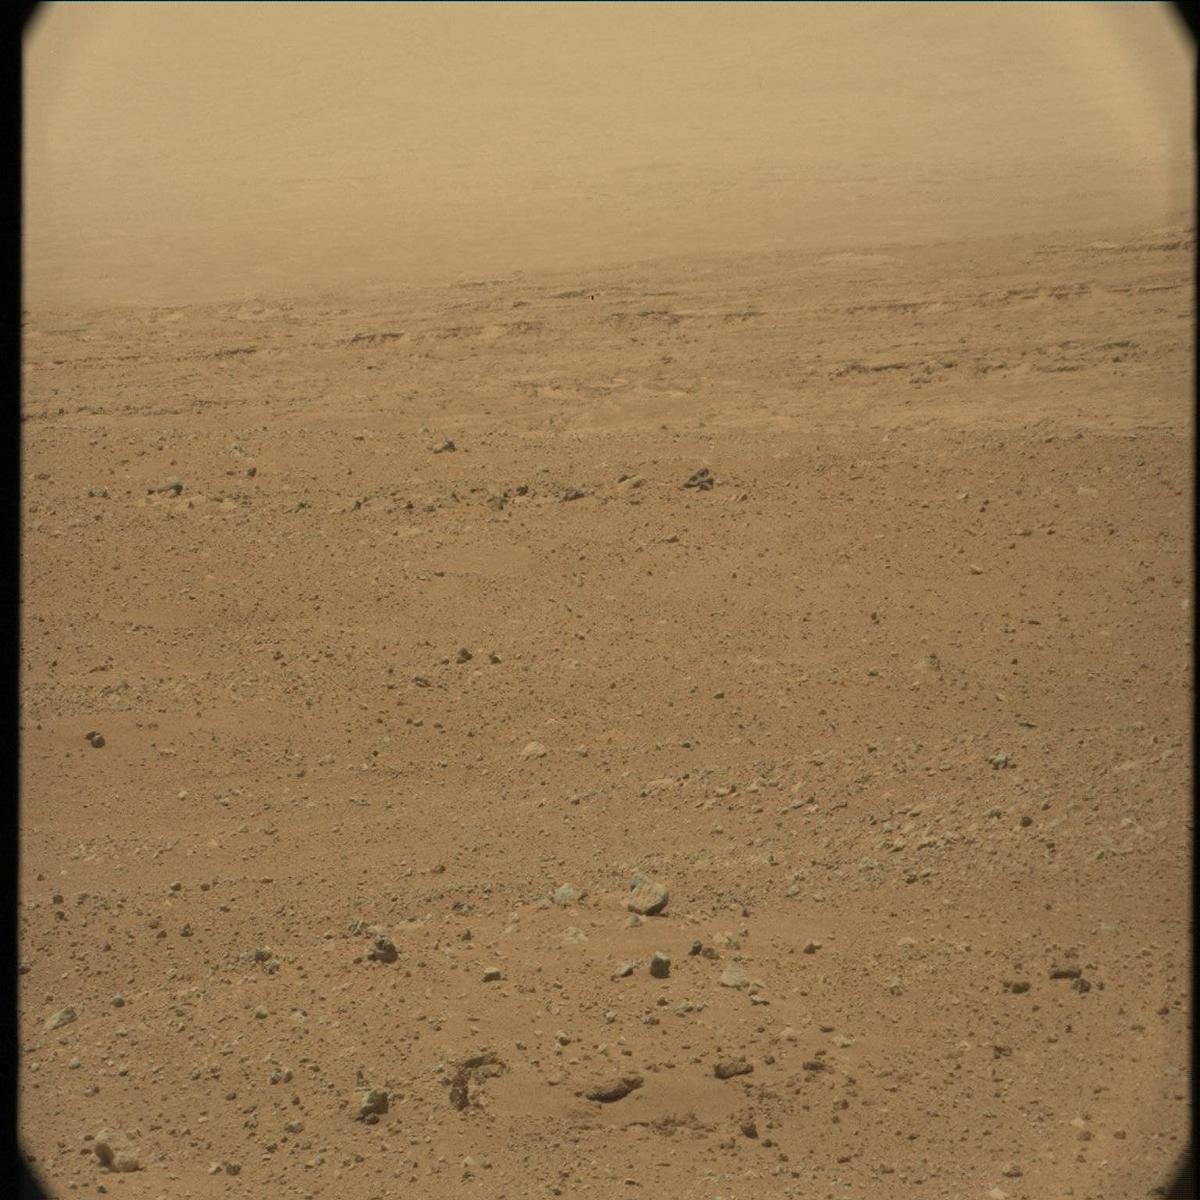
Terrain classes present: Bedrock, Ridge, Rock, Sand / Soil